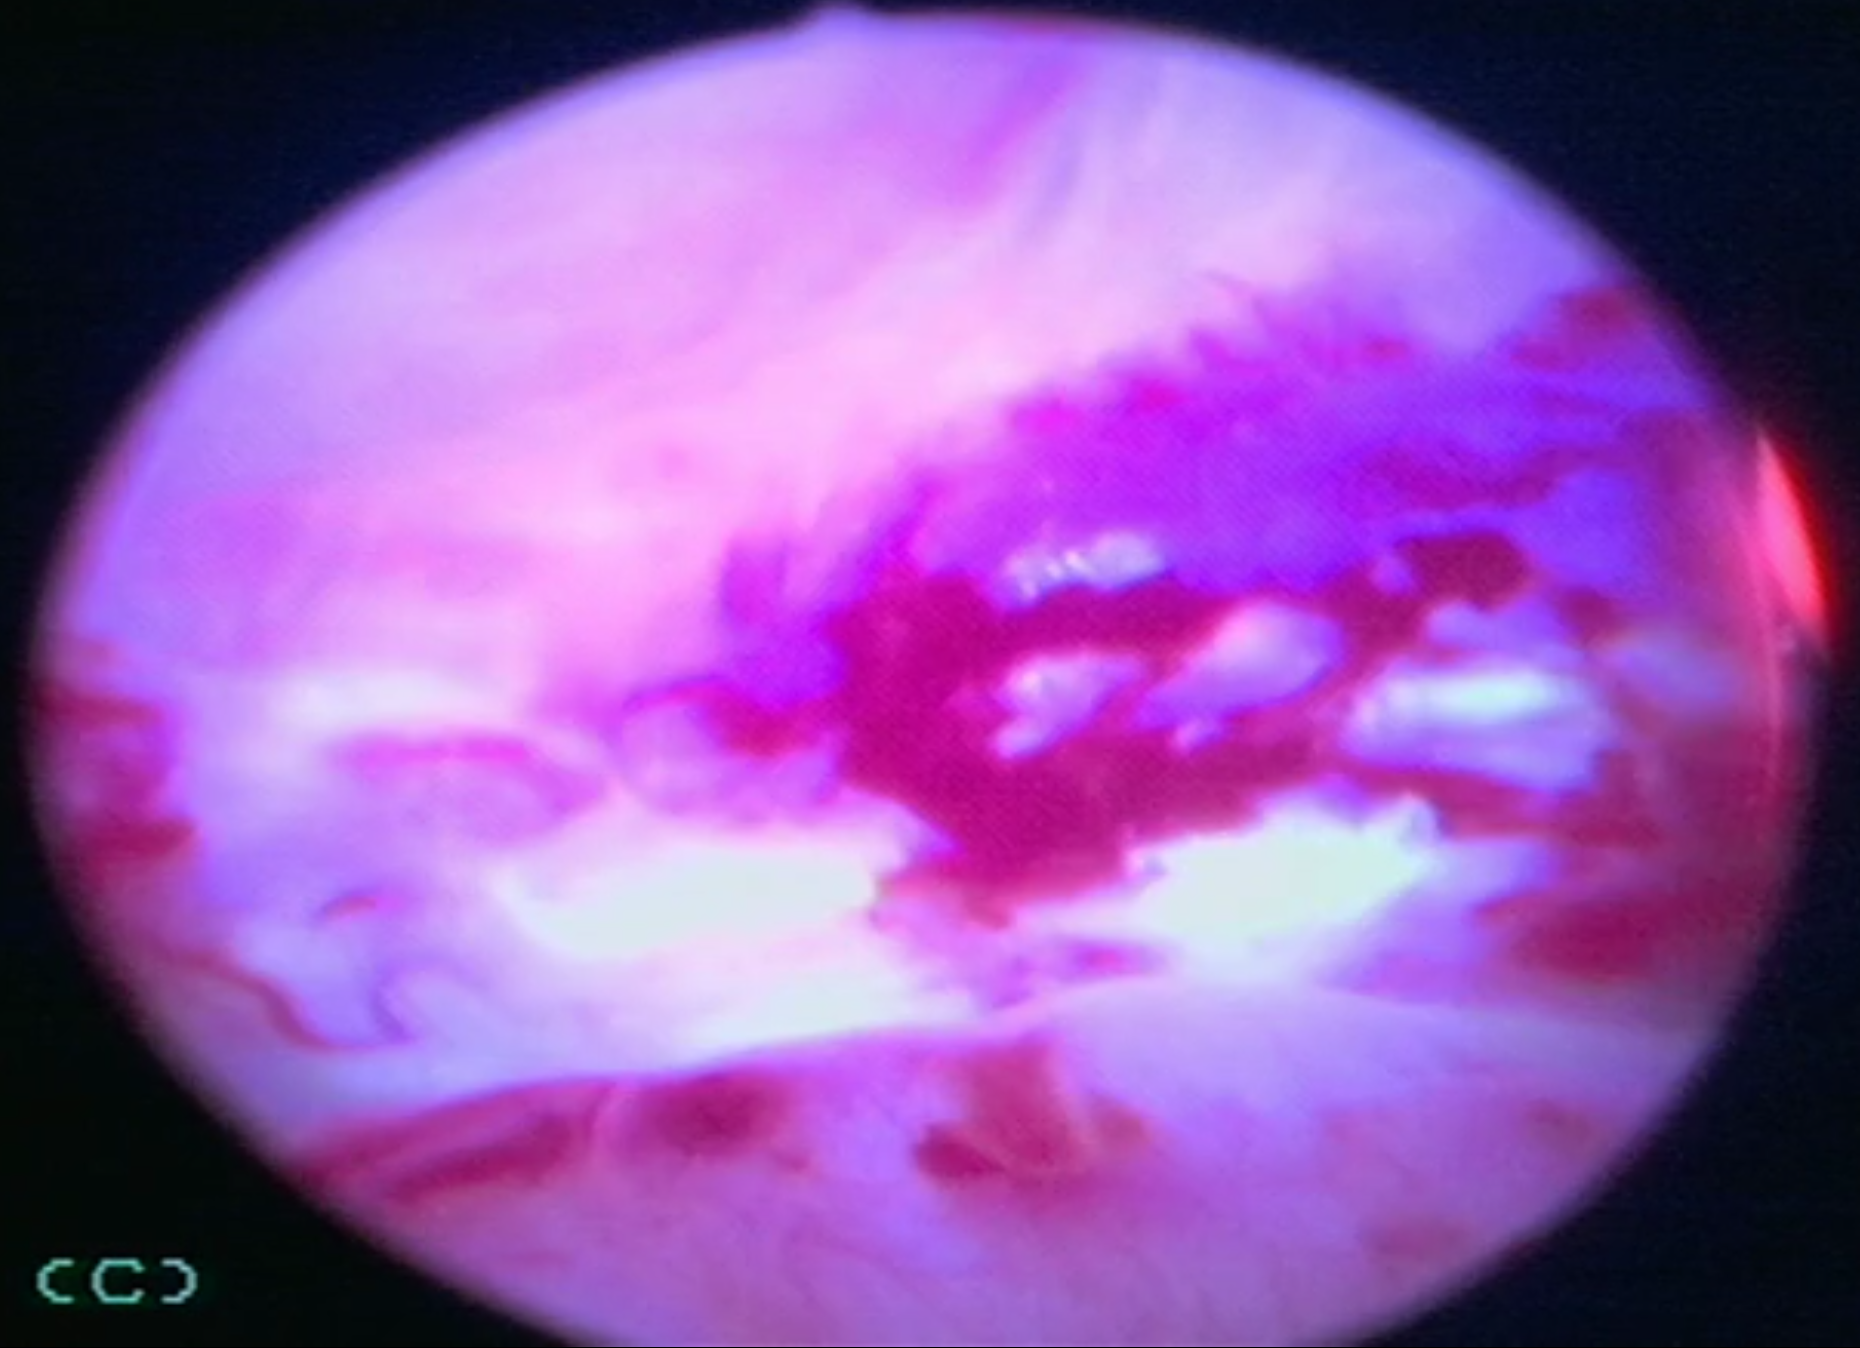
Modality: BLC
Class: Non-malignant
Subclass: BenignNOS
Lesion: L1
Morphology: Non-papillary
Bladder cancer association: No